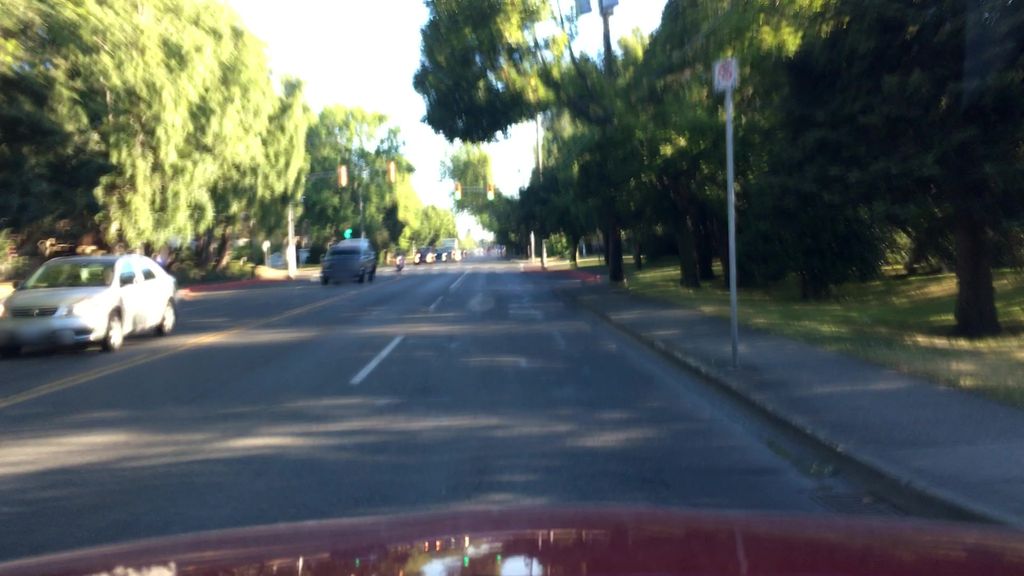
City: victoria